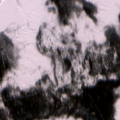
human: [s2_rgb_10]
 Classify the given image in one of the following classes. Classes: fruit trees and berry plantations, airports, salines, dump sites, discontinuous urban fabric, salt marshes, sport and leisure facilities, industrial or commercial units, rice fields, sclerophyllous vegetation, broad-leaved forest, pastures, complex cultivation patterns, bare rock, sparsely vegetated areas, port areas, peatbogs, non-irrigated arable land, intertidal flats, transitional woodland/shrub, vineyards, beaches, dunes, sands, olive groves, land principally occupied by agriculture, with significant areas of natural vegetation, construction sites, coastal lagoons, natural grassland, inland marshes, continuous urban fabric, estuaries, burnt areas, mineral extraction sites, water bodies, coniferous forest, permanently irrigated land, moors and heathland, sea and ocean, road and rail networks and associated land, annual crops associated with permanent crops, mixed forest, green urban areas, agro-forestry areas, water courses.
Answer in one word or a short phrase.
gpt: coniferous forest, mixed forest, peatbogs